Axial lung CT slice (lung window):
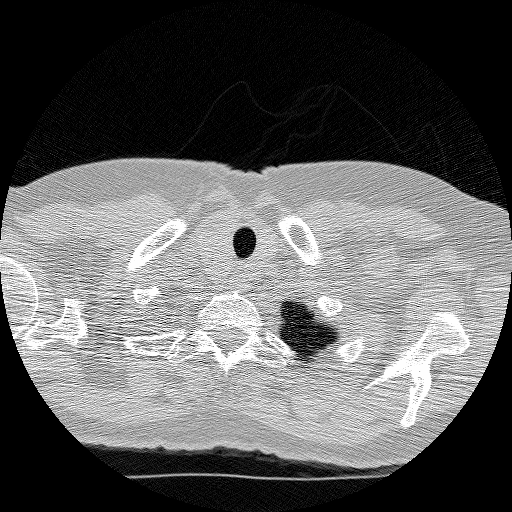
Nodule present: no